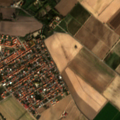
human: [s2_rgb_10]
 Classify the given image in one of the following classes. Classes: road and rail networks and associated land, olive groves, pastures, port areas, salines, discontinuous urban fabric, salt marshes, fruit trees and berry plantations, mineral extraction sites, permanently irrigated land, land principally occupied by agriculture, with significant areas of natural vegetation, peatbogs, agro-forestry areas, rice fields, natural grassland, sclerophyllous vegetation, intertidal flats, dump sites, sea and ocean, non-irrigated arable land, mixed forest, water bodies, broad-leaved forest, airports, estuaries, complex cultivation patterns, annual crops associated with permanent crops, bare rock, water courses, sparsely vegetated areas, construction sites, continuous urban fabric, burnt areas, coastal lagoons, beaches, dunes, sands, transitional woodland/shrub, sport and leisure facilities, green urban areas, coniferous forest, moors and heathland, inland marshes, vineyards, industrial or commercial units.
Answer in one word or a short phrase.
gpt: discontinuous urban fabric, permanently irrigated land, vineyards